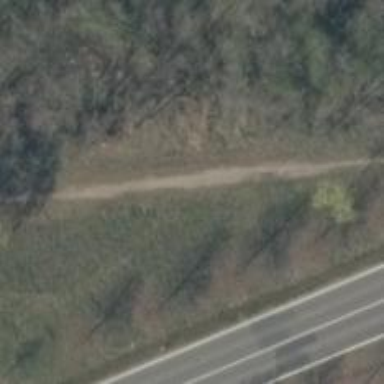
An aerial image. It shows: Path with ground surface. The track type is categorized as grade 5.